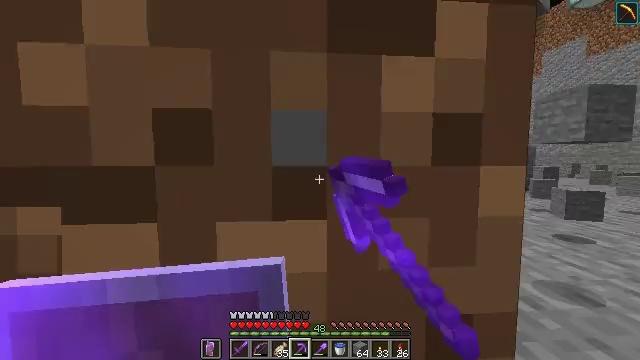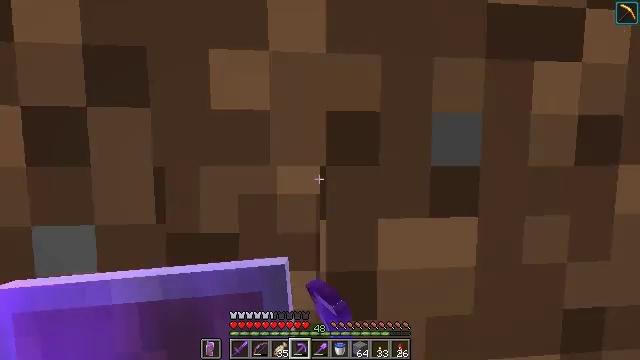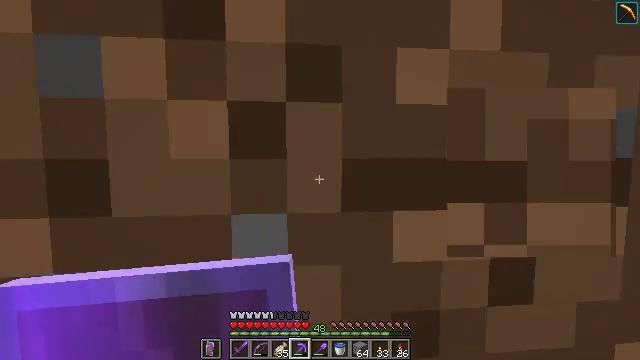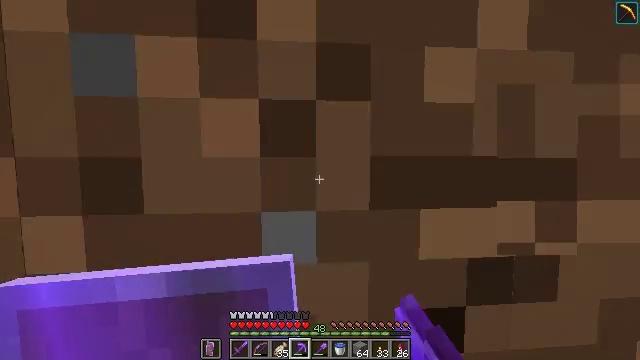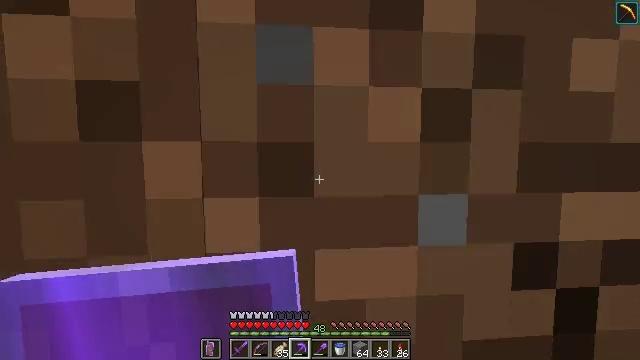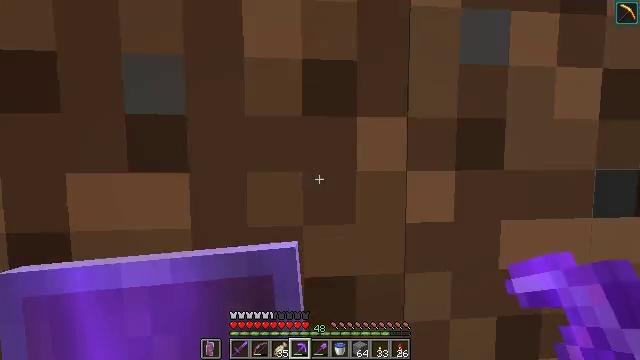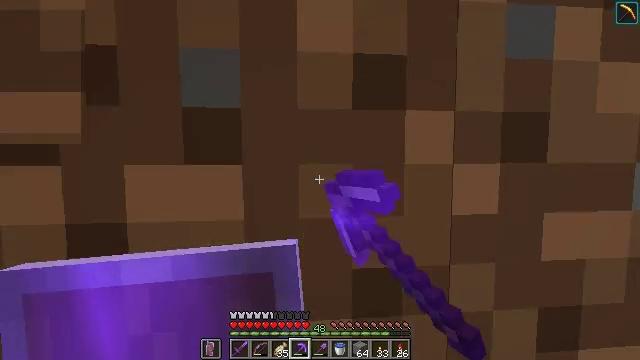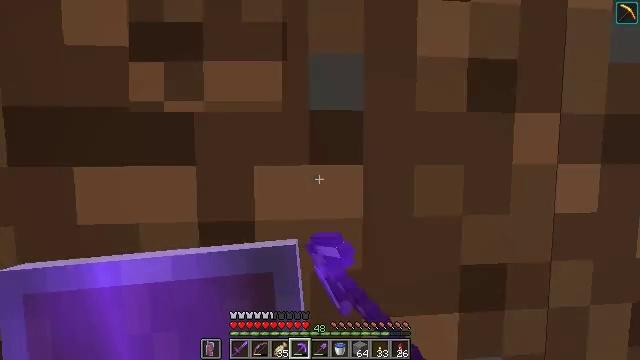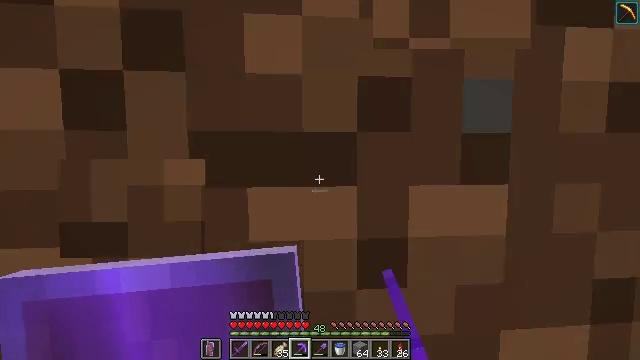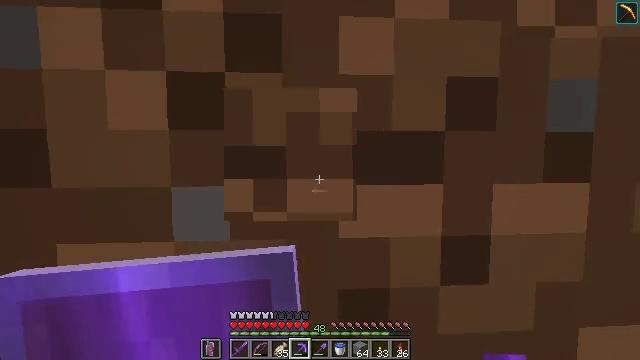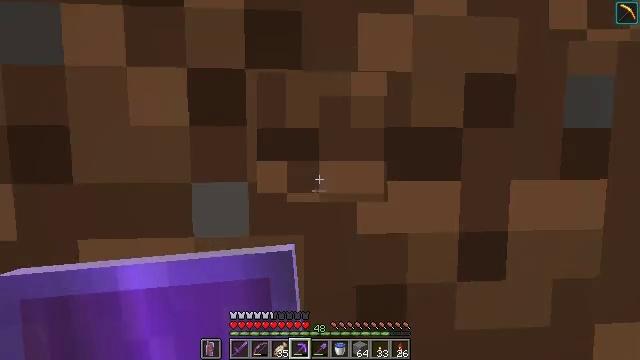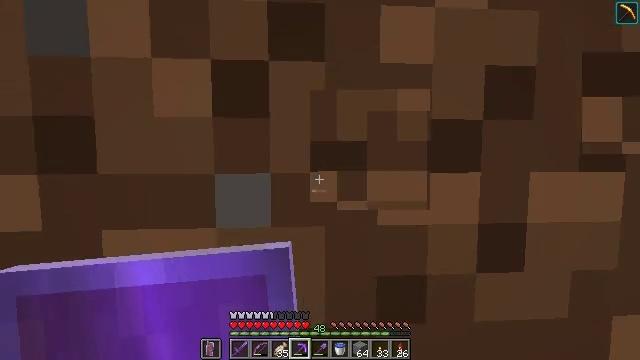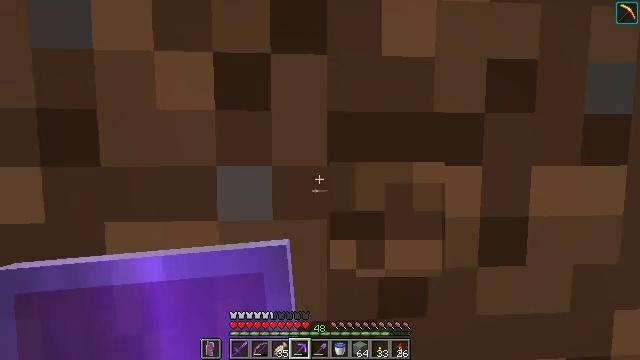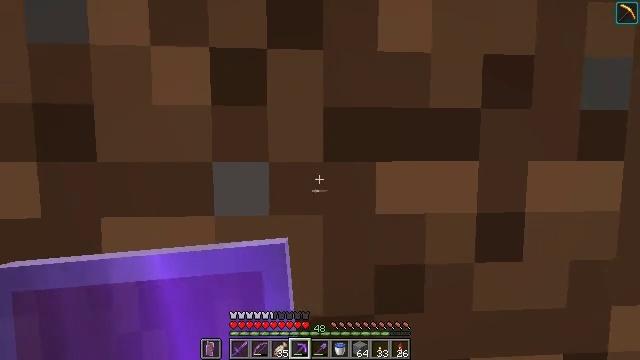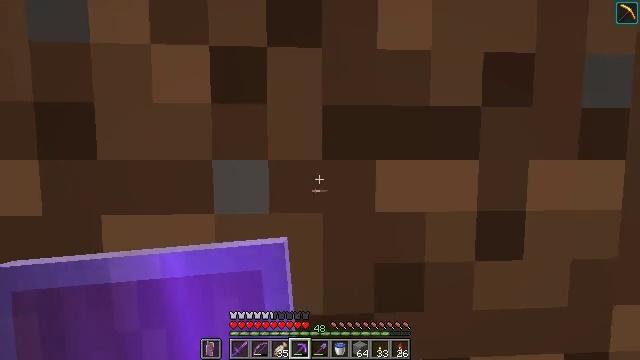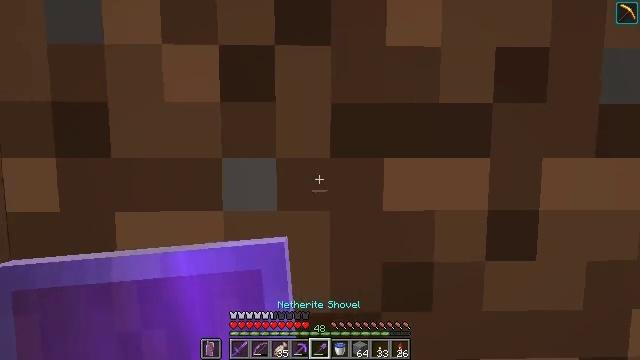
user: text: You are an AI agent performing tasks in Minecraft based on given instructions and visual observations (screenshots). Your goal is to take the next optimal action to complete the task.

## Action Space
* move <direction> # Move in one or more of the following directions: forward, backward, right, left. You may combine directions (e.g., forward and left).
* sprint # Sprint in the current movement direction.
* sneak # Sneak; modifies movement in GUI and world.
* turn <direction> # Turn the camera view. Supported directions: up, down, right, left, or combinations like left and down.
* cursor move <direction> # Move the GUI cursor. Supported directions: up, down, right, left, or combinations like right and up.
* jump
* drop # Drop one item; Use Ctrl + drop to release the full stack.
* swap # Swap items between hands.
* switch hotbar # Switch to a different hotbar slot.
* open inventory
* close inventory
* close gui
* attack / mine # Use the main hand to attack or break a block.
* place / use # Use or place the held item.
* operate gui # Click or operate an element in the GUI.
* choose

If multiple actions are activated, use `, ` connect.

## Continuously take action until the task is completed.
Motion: motion action
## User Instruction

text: Mine dirt from the ground.
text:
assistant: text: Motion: move forward and move left, attack / mine
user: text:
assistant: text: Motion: move forward and move left, attack / mine
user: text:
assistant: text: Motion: move forward and move left, attack / mine
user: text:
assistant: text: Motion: move forward and move left, attack / mine
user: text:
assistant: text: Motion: move forward and move left, attack / mine
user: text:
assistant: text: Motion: move forward and move left, attack / mine
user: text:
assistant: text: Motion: move forward and move left, attack / mine
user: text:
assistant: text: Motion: move forward and move left
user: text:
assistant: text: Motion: move forward, turn left
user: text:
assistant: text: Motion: move forward
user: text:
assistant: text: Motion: move forward
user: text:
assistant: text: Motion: move forward
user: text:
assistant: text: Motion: no_op
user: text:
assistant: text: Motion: no_op
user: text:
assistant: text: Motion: turn left
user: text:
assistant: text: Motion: move right
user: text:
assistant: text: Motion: move right
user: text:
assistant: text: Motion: move right, turn left
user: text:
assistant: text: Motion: no_op
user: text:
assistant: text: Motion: no_op
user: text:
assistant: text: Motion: no_op
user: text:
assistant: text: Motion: no_op
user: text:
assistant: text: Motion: move forward
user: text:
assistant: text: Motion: move forward
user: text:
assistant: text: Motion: move forward
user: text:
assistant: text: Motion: move forward
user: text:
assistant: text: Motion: move forward, attack / mine
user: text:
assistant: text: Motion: move forward, attack / mine
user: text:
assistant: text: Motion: move forward, attack / mine
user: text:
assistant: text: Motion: move forward, attack / mine